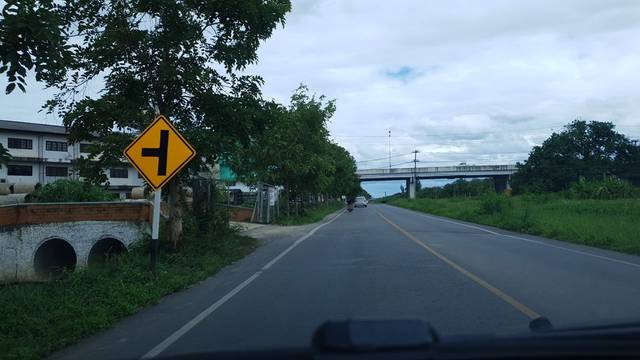
Region: Thailand
Coordinates: 18.762, 99.02